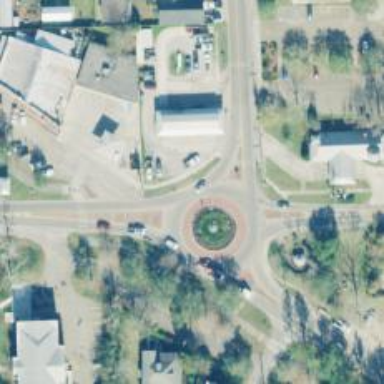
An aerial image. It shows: Roundabout on primary highway.